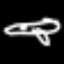
Label: airplane